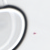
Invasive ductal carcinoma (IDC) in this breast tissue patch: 0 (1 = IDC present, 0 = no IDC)